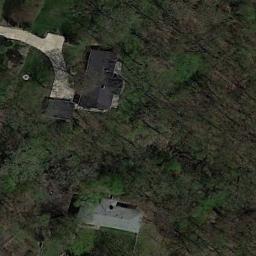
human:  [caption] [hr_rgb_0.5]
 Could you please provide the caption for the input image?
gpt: The sparse residential is on the bare land next to some trees and a road .

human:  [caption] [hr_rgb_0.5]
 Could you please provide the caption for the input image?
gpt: Many trees are around the sparse residential .

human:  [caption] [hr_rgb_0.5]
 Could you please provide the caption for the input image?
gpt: A path leads to these two houses which are surrounded by lawn .

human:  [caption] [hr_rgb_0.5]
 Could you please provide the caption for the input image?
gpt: There are several houses of various sizes and many trees in a sparse residential area .

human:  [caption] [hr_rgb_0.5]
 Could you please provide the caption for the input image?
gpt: A sparse residential area with many withered trees and two buildings .